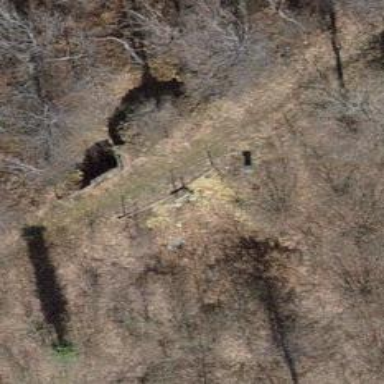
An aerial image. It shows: Military bunker.